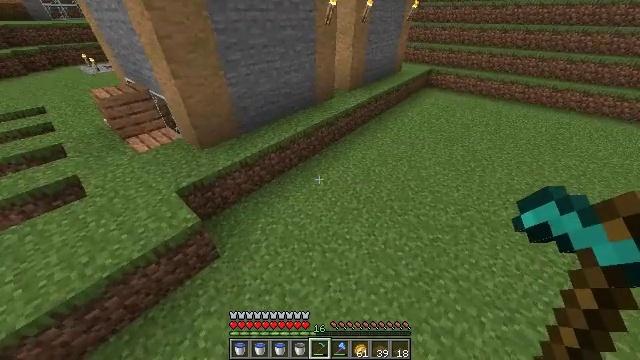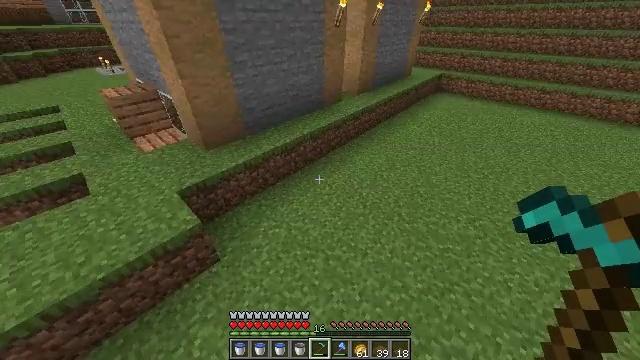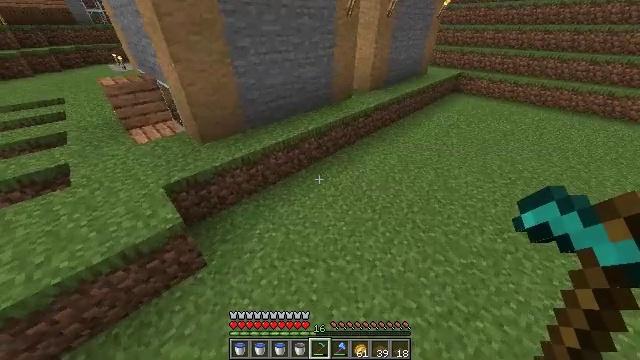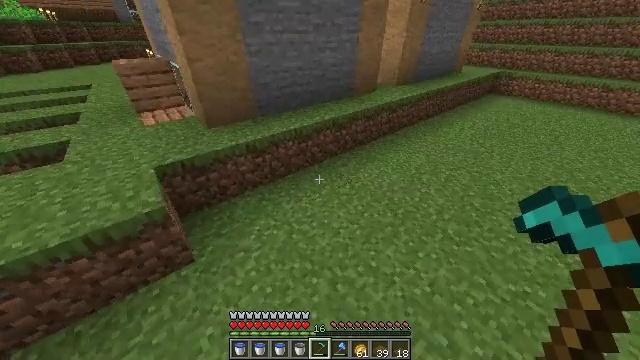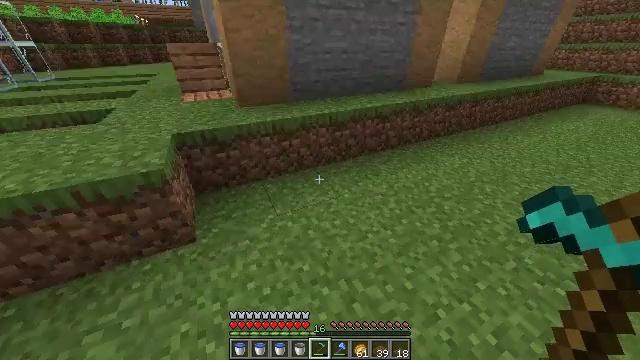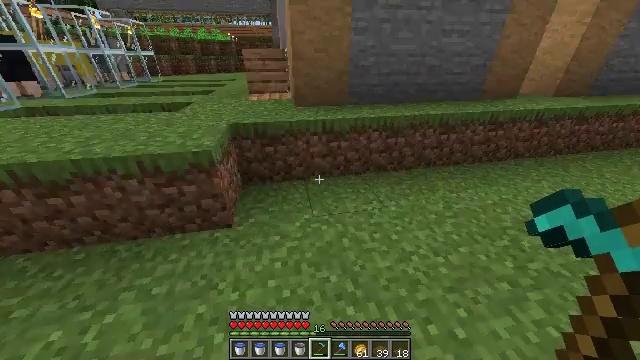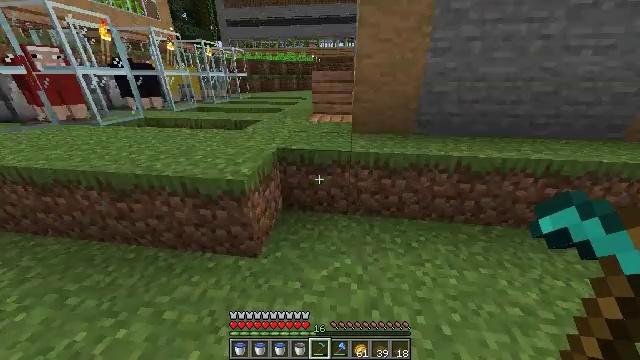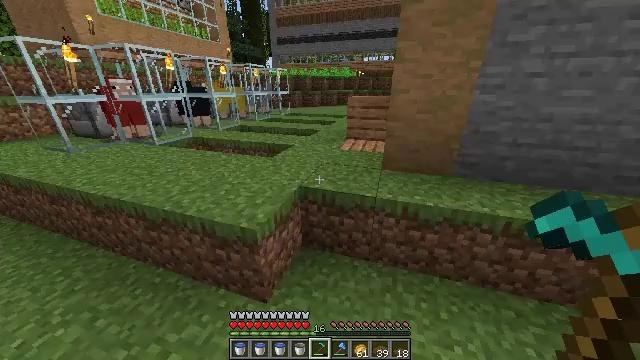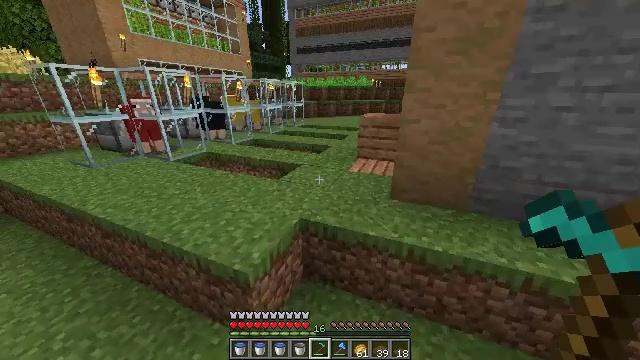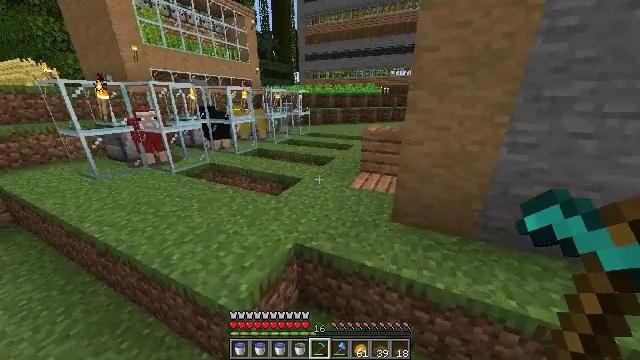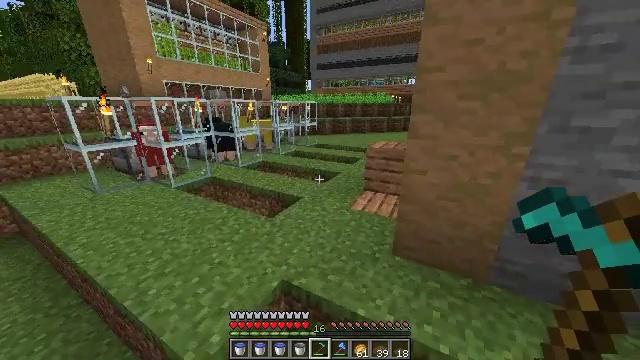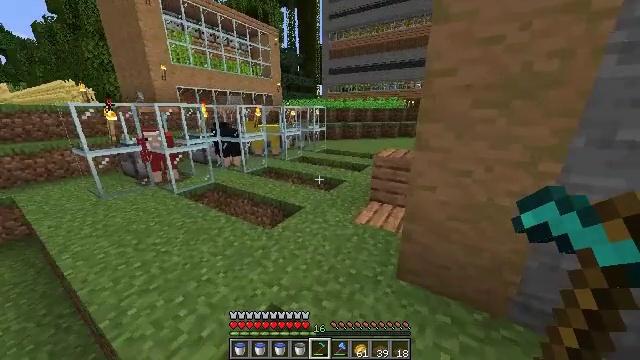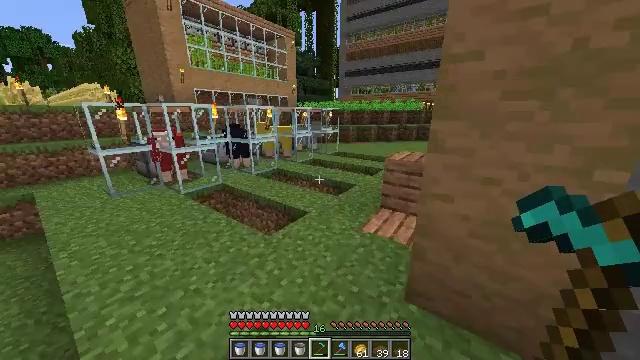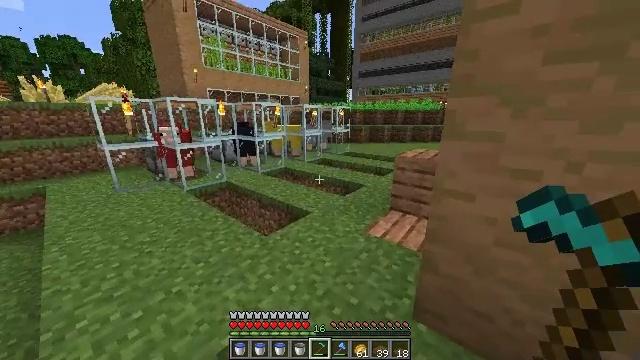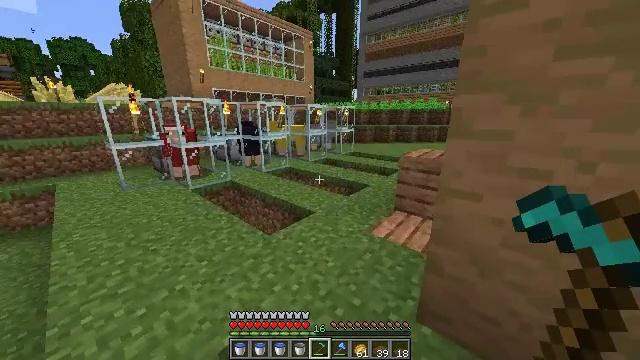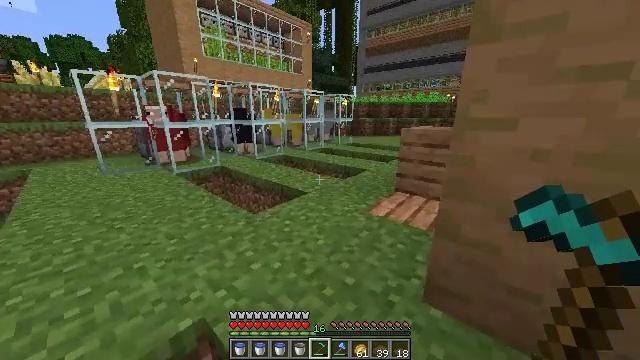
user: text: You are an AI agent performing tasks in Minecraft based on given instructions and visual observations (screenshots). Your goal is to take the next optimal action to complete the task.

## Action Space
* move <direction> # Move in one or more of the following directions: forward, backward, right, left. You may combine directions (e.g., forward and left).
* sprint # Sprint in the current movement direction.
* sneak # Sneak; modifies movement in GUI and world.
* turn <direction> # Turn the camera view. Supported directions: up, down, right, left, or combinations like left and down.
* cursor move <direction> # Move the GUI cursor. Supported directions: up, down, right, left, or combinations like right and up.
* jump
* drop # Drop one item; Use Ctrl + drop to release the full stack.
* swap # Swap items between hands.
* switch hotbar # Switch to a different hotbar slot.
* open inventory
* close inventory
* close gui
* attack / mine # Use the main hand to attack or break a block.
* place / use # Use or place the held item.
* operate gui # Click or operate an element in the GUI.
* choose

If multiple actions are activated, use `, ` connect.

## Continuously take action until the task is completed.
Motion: motion action
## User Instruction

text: Dig up potatoes from the soil.
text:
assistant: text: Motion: move forward, turn left and up, jump
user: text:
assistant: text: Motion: move forward, turn left, jump
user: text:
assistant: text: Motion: move forward, sprint, turn left and up, jump
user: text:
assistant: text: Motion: move forward, sprint, turn left and up, jump
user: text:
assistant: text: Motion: move forward, sprint, turn left and up, jump
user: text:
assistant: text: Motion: move forward, sprint, turn left and up, jump
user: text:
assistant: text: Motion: move forward, turn left and up, jump
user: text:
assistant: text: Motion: move forward, turn left and up, jump
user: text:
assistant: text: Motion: move forward, turn left and up, jump
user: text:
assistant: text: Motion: move forward, turn left and up, jump
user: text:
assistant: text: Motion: move forward, turn left and up, jump
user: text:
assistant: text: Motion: move forward, turn left, jump
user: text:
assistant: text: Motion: move forward, turn left, jump
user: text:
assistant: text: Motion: move forward, turn left, jump
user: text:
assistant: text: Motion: move forward, jump
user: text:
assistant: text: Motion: move forward, sprint, jump
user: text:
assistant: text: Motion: move forward, sprint, jump
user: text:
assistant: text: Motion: move forward, sprint, jump
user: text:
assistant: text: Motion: move forward, sprint, jump
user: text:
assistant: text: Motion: move forward, jump
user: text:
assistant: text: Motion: move forward, turn right, jump
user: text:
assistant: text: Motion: move forward, turn right and down, jump
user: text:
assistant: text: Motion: move forward, turn right and down, jump
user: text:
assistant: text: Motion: move forward, sprint, turn right and down, jump
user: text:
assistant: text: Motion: move forward, sprint, turn right and down, jump
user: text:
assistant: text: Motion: move forward, sprint, turn right and down, jump
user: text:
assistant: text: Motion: move forward, sprint, turn right and down, jump
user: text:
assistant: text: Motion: move forward, turn right and down, jump
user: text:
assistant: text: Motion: move forward, turn right and down, jump
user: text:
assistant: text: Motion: move forward, turn right, jump